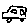
Label: car